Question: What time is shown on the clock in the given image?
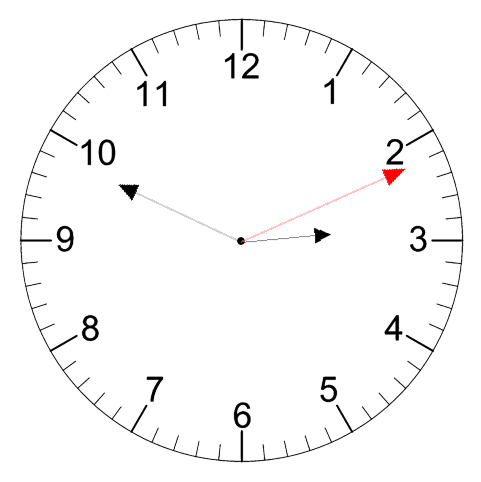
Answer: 02:49:11